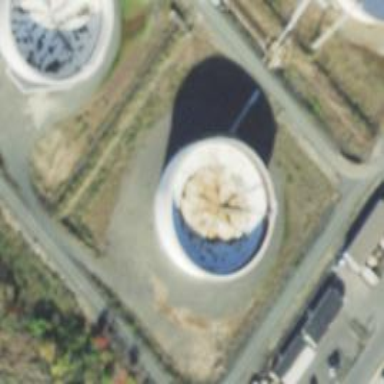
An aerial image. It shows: Building with storage tank.